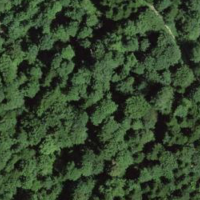
EUNIS habitat code: 41
Species observed at this site:
Hedera helix